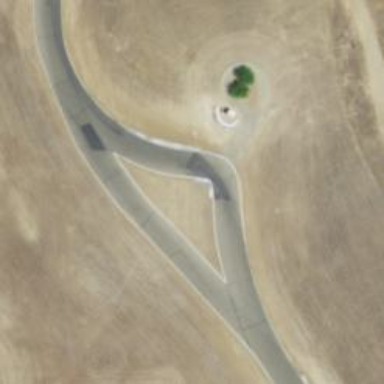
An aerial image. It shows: Motor sport raceway with asphalt surface.